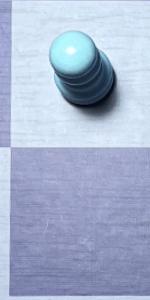
Label: Empty